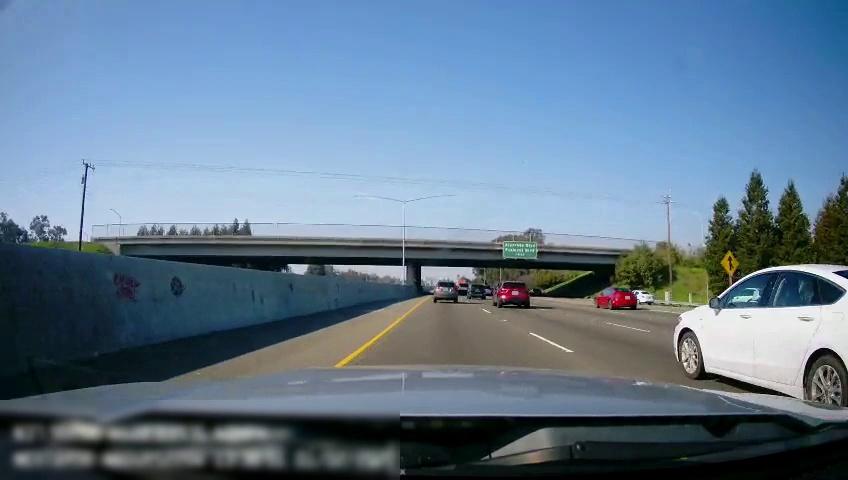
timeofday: Day
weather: Sunny
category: Drivable Space
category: Vehicles | SUV
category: Vehicles | SUV
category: Vehicles | SUV
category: Vehicles | Car
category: Vehicles | Truck
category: Vehicles | Car
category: Vehicles | Car
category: Vehicles | Car
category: Vehicles | Car
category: Lanes | Current Lane
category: Lanes | Current Lane
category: Lanes | Alternate Lane
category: Lanes | Alternate Lane
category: Lanes | Alternate Lane
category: Traffic | Signs
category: Traffic | Signs